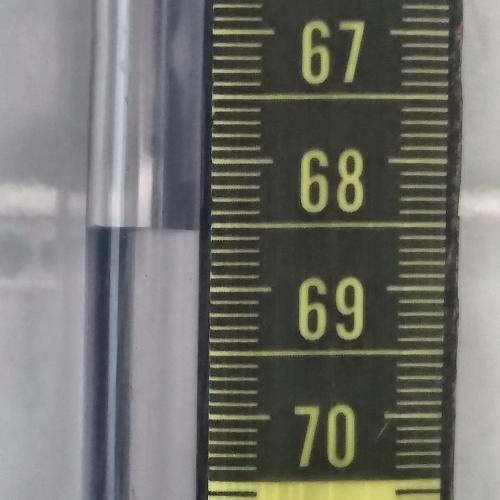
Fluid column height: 68.5 cm